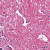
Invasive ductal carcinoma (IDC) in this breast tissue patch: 0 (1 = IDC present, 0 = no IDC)